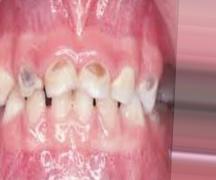
Condition: Caries